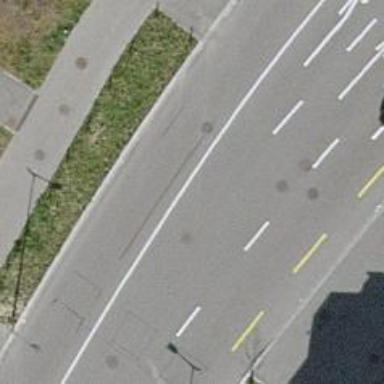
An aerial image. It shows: Asphalt road with primary highway designation and dedicated cycle lane on the left.